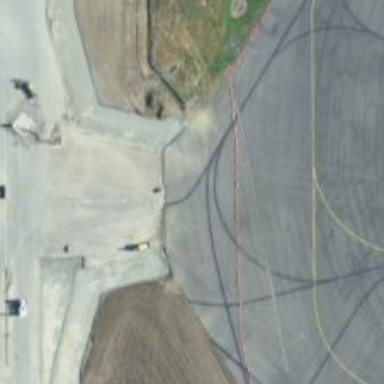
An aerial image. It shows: View of taxiway at the airport.